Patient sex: M
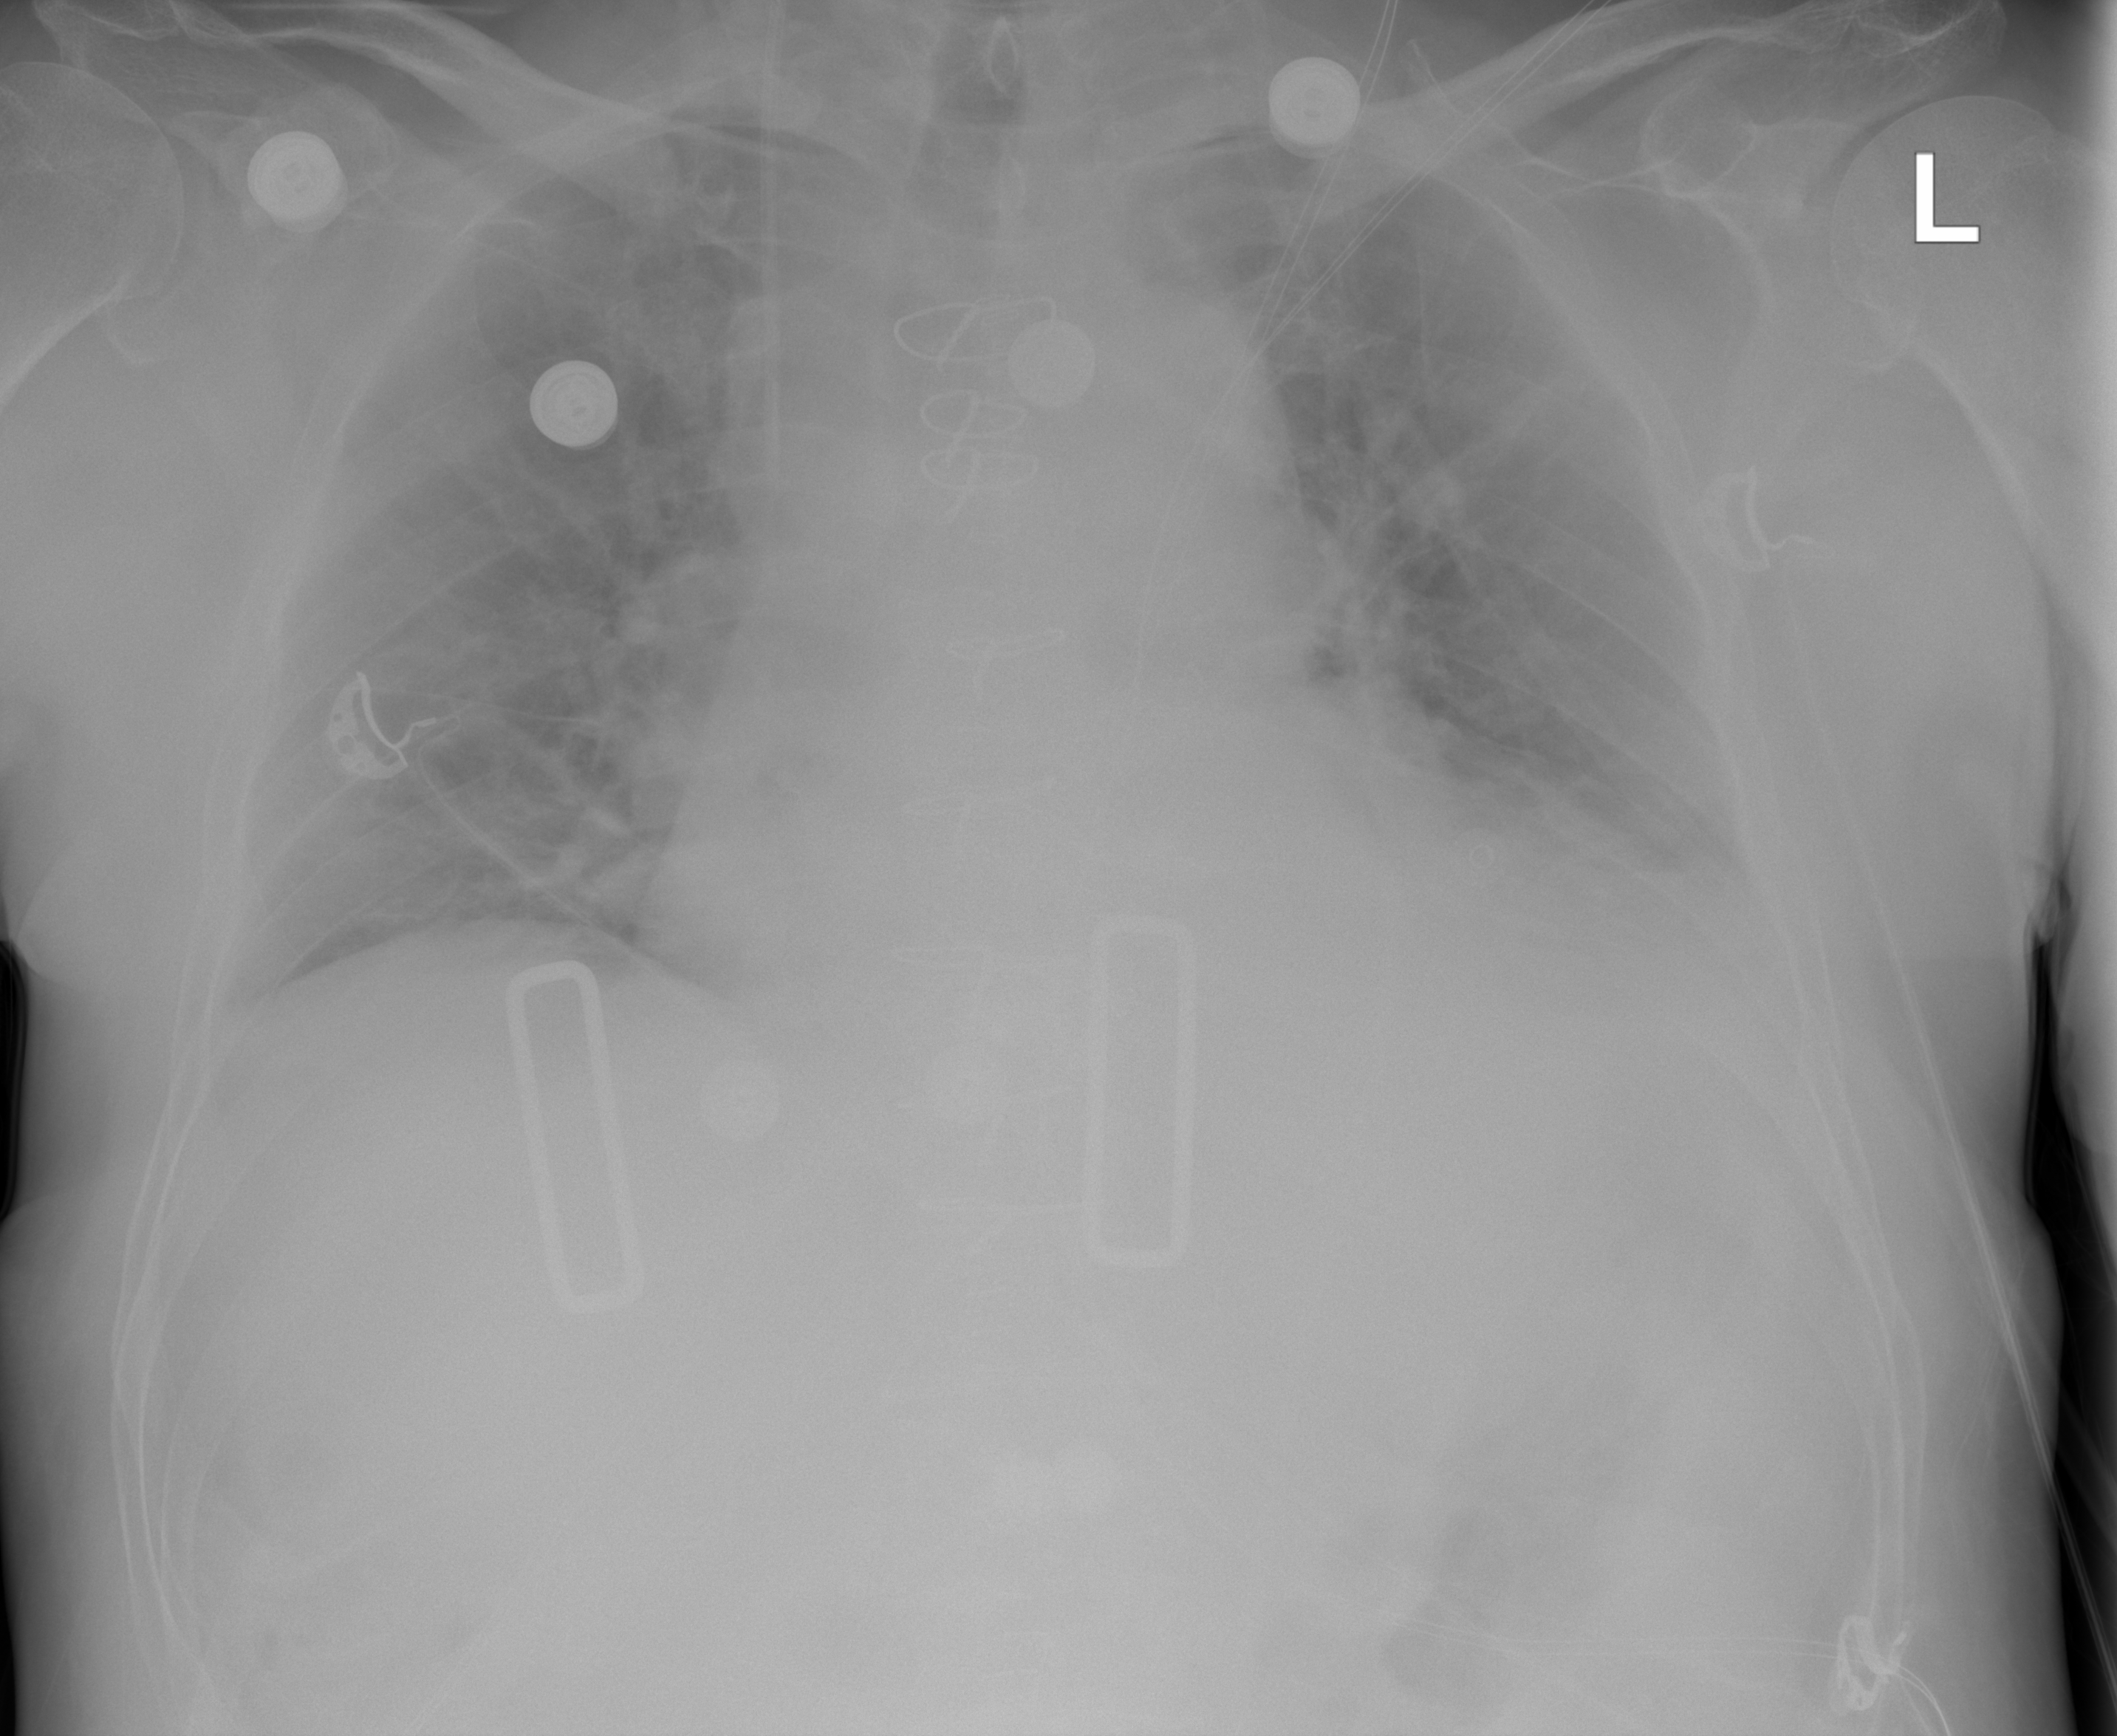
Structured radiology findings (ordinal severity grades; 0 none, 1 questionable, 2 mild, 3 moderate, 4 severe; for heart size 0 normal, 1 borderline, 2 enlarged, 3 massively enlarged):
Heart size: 2
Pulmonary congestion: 0
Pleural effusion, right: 0
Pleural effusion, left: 0
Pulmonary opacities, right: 0
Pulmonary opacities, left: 0
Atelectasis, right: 0
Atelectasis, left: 2